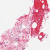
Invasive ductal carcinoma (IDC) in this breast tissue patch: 0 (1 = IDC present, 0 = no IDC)